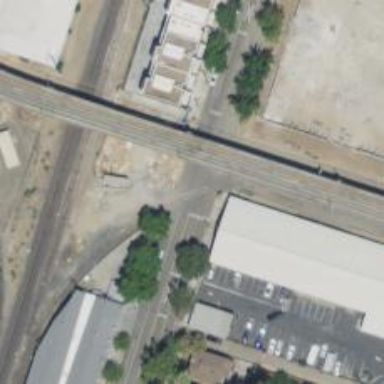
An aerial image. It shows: Railway level crossing.